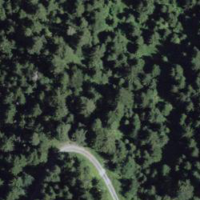
EUNIS habitat code: 43
Species observed at this site:
Neottia nidus-avis
Parnassia palustris